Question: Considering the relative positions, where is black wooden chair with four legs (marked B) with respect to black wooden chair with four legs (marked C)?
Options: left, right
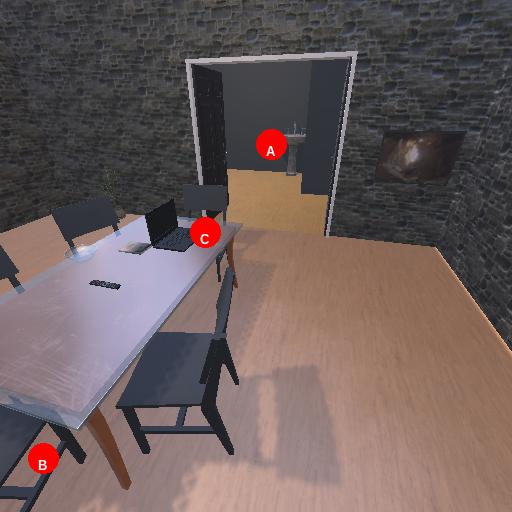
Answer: left